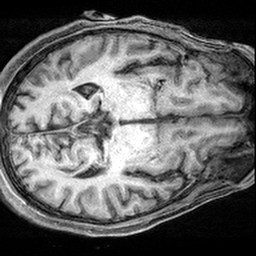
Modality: T1w
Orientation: axial
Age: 71
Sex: male
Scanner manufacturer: siemens
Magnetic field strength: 3 T
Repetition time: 2.4 s
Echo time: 0.0022 s